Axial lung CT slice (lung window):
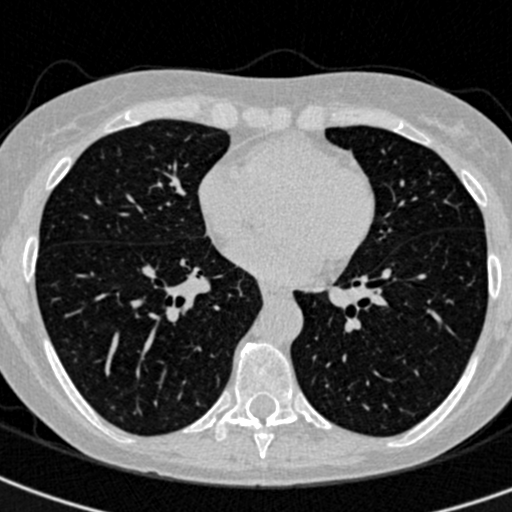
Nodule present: no